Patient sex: F
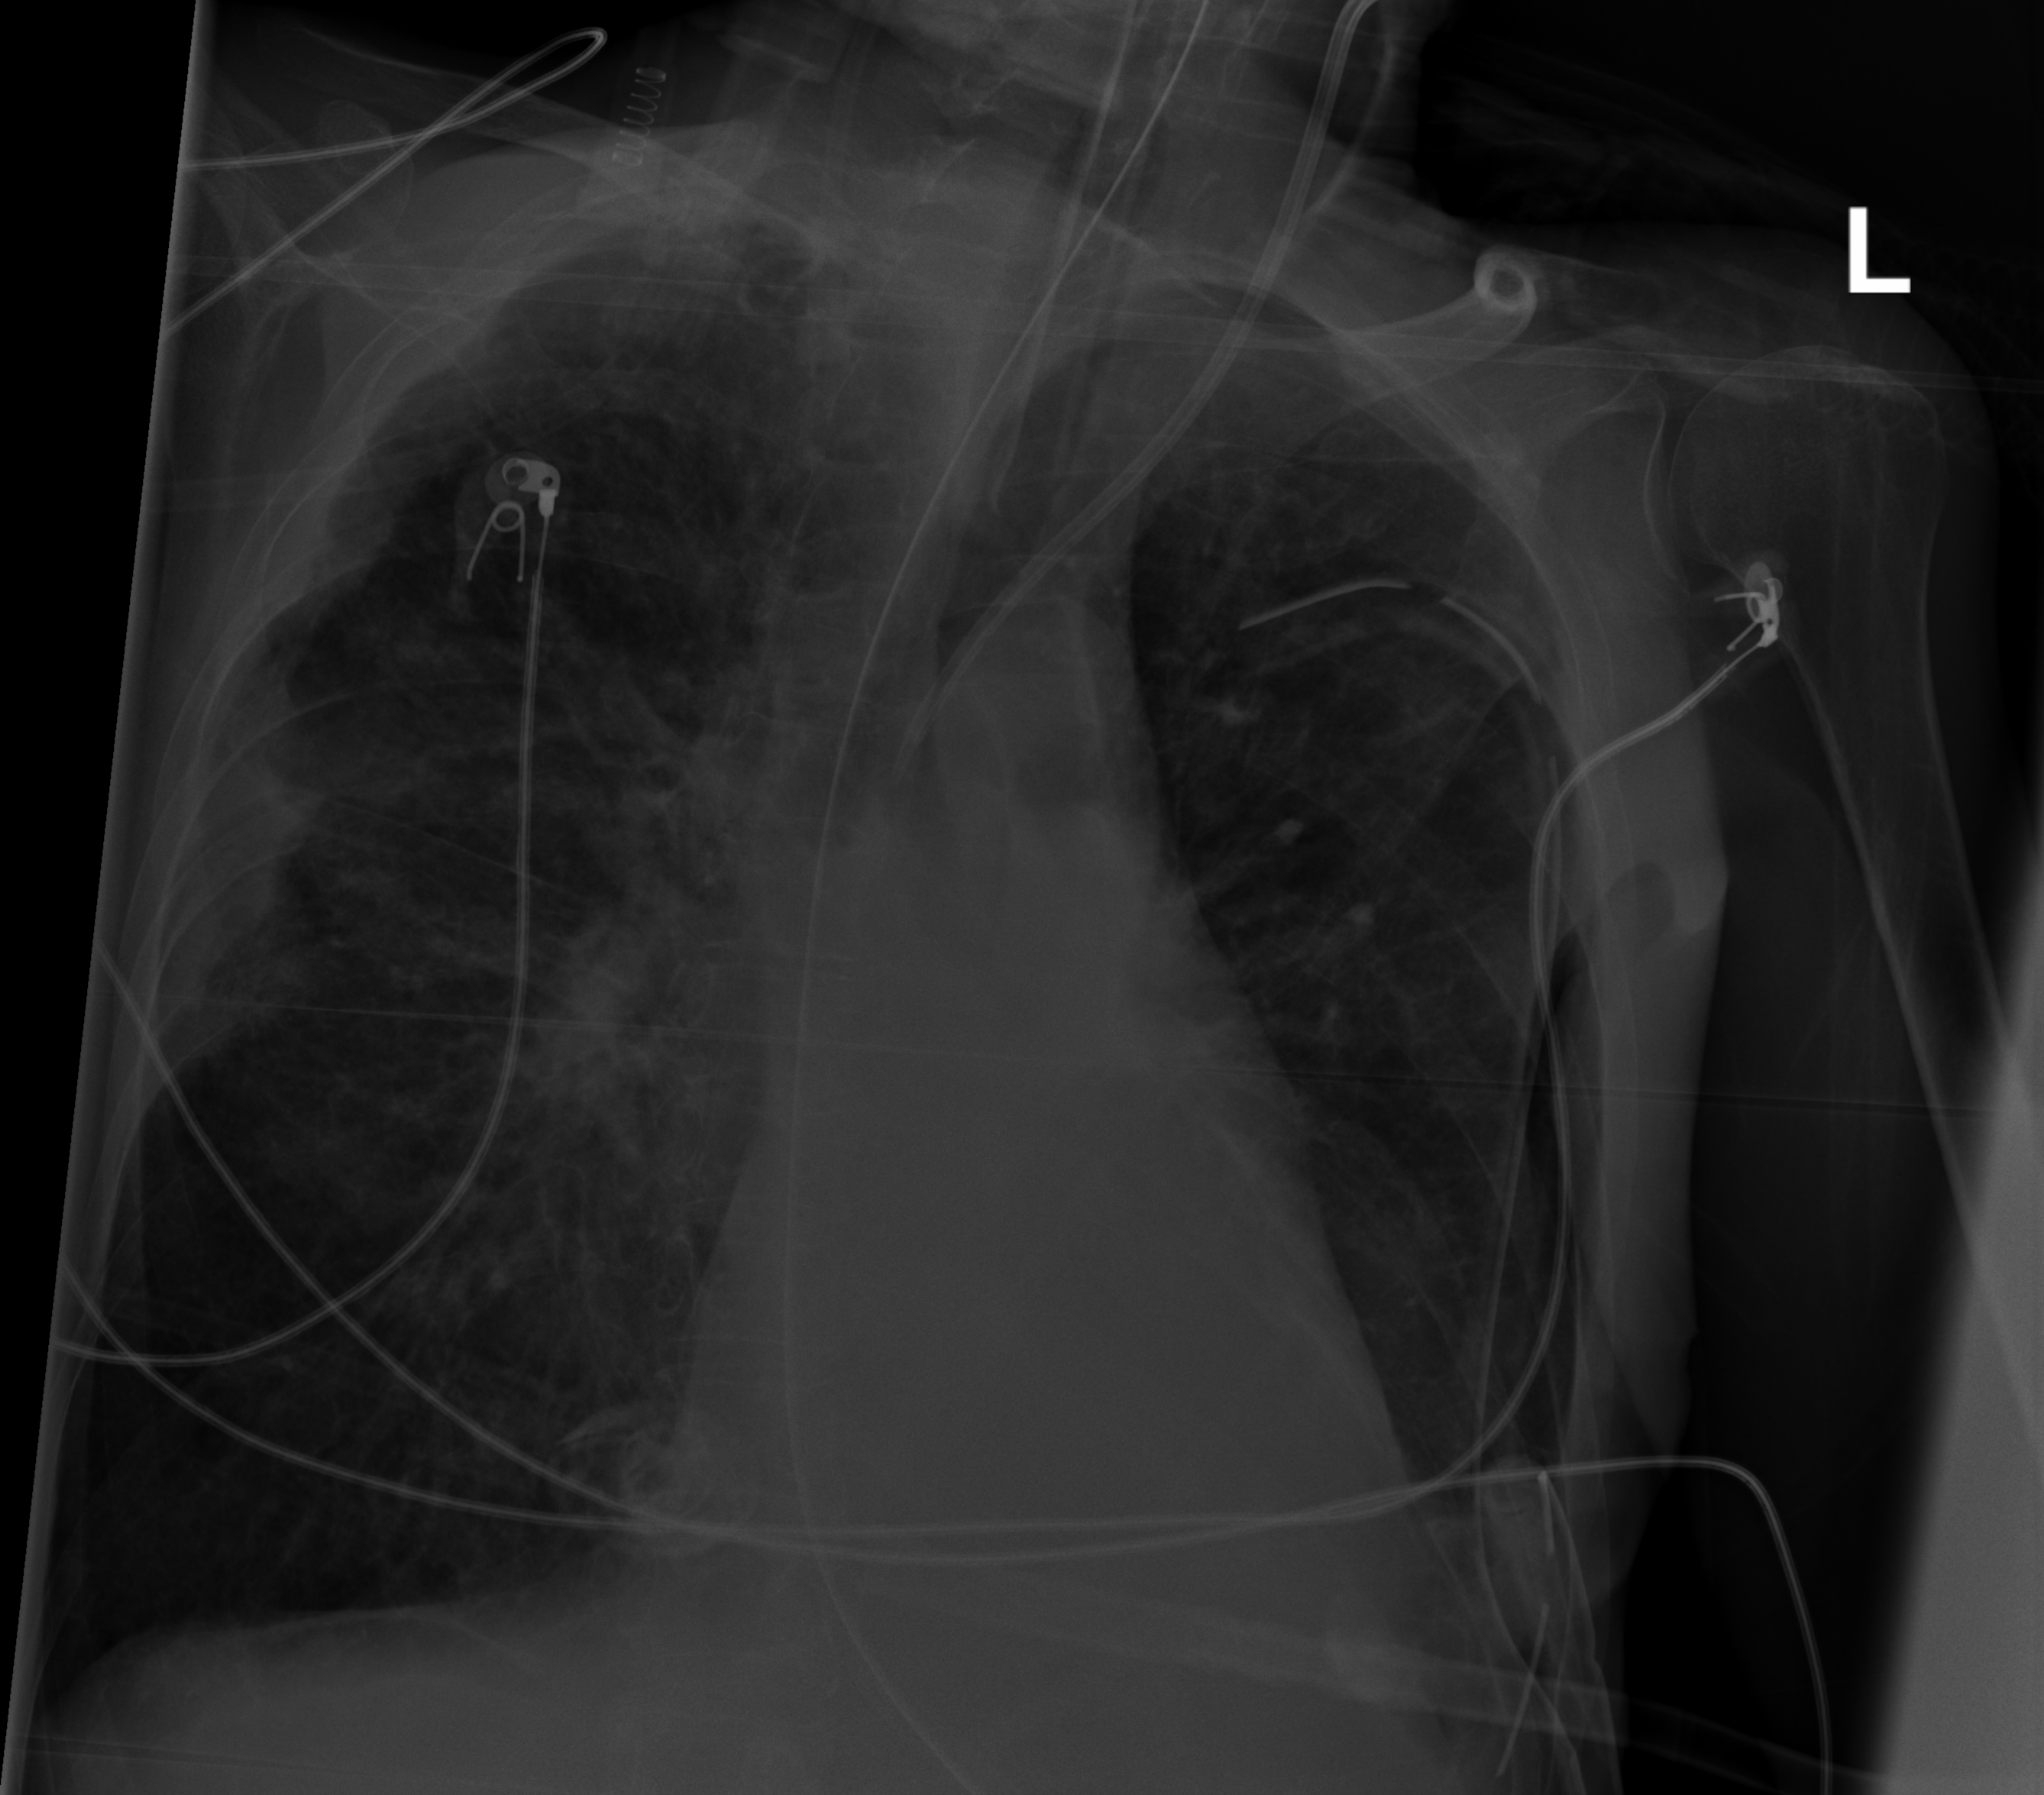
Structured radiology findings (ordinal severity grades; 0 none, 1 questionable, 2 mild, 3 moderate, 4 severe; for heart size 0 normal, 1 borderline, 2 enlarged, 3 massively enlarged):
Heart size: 2
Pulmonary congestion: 2
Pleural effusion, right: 0
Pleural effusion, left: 0
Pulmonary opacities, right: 2
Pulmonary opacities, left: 2
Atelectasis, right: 2
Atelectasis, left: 2